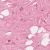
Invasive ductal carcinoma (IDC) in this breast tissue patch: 0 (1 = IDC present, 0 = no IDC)